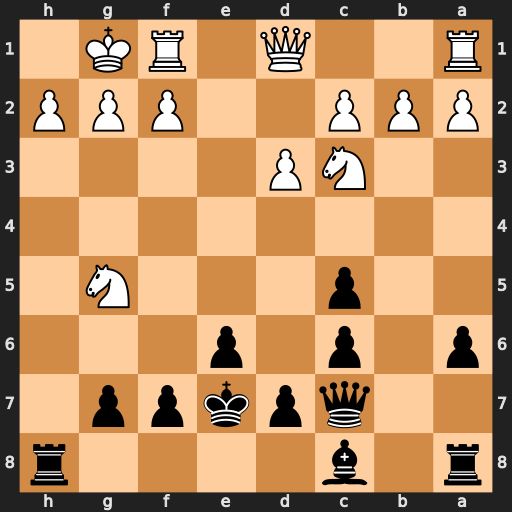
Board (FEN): r1b4r/2qpkpp1/p1p1p3/2p3N1/8/2NP4/PPP2PPP/R2Q1RK1
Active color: b
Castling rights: -
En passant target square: -
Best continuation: Qxh2#